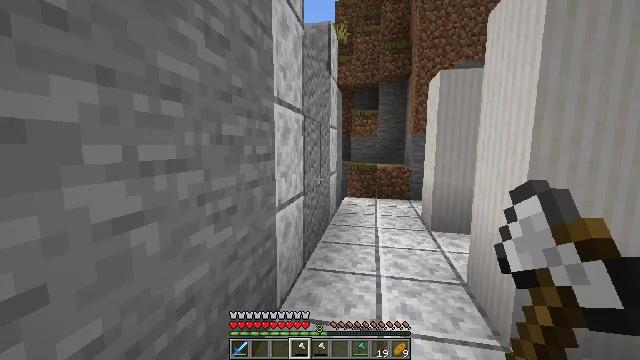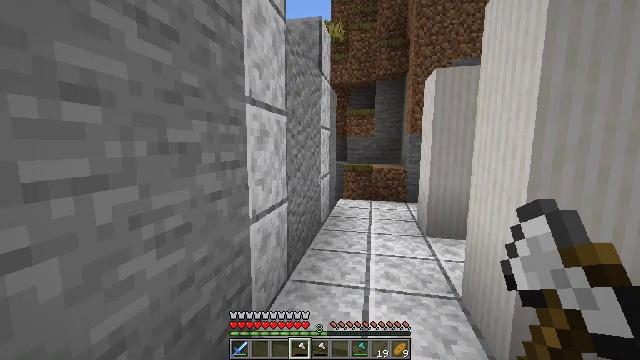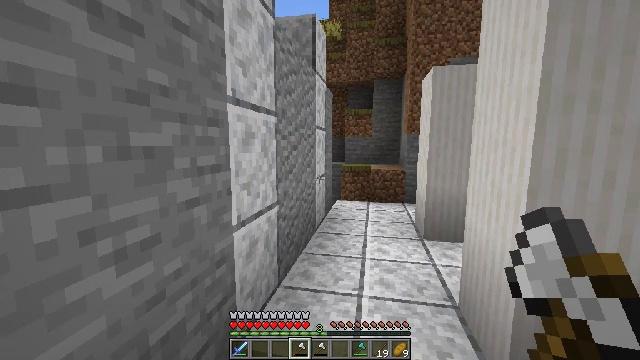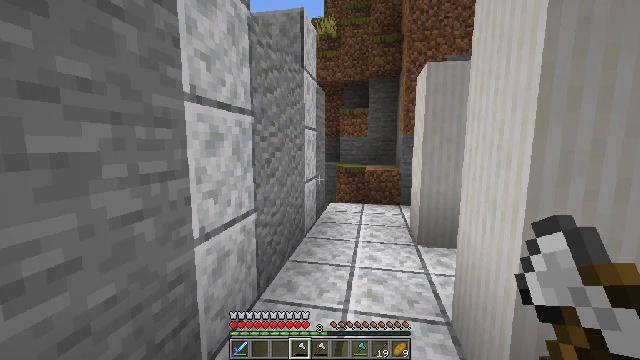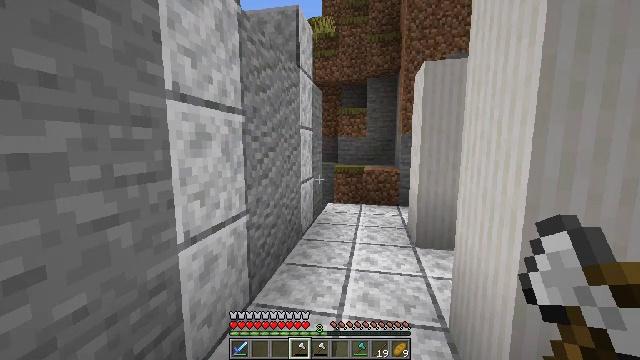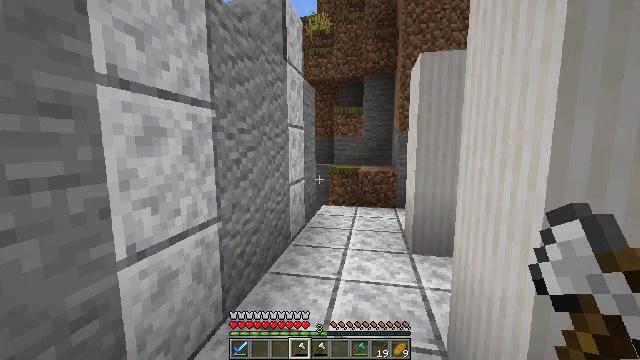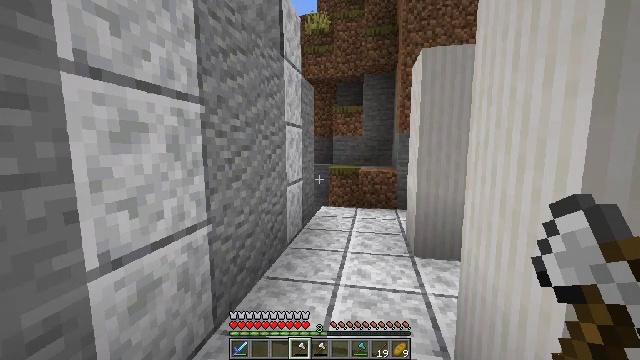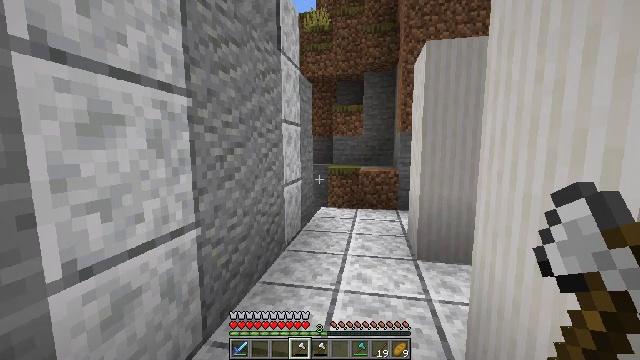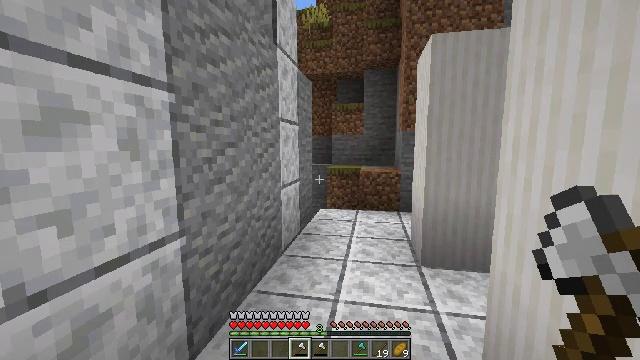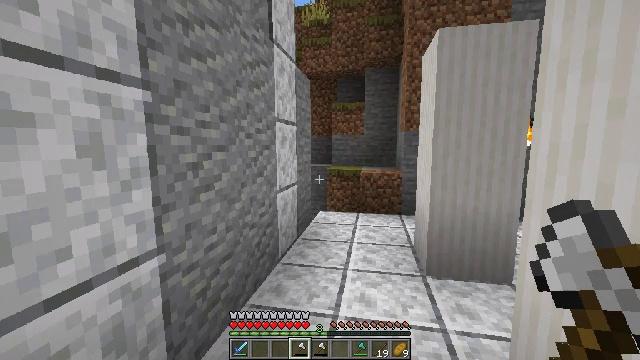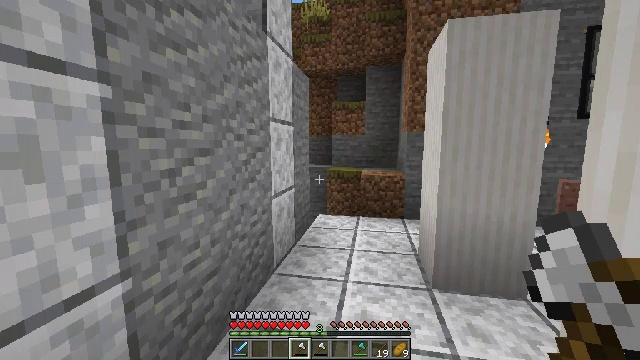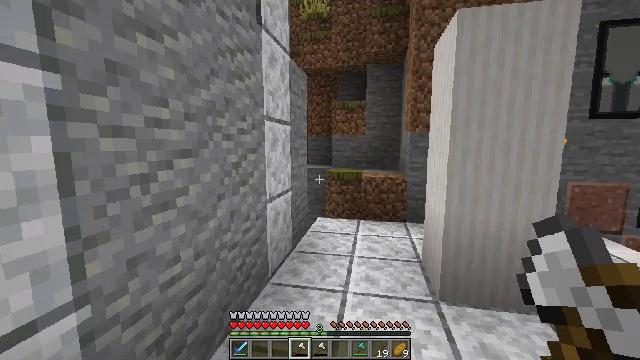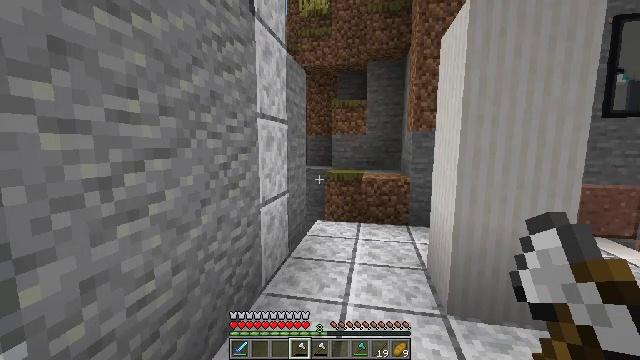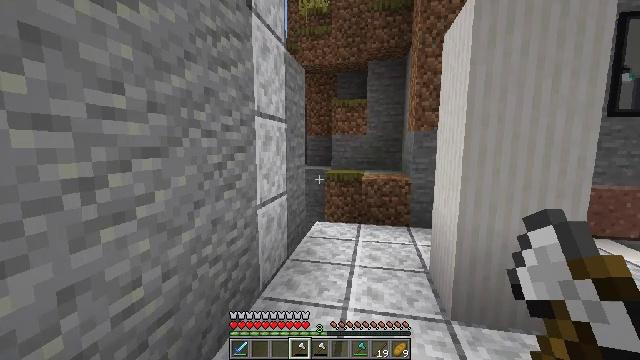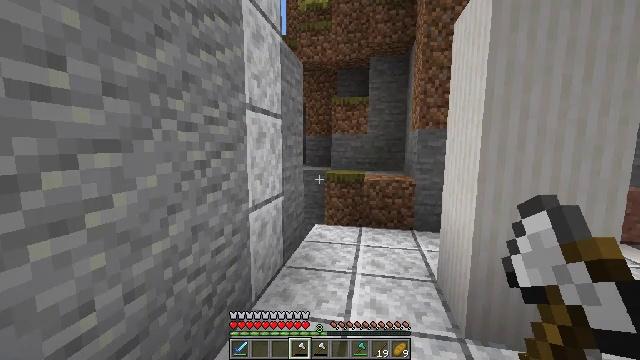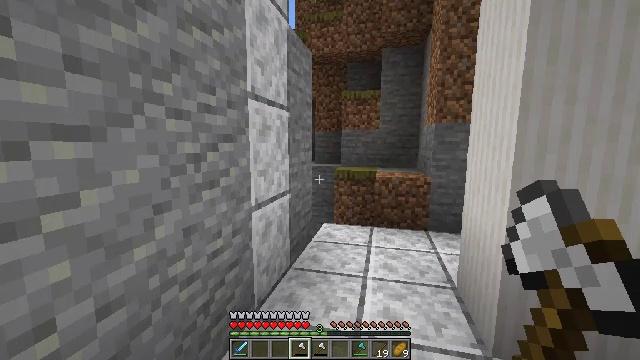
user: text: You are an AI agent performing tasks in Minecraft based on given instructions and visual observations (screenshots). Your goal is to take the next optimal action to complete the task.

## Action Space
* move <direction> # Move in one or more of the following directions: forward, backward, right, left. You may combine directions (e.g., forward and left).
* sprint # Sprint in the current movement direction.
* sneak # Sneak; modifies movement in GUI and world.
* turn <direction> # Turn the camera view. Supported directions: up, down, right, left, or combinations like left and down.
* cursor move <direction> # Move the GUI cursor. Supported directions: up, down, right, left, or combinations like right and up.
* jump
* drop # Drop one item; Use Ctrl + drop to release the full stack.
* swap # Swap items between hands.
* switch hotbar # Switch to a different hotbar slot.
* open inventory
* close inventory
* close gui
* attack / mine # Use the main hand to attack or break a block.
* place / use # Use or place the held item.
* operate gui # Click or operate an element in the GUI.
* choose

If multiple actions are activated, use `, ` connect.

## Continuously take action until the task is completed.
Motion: motion action
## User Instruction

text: Trim the tree by mining the acacia leaves.
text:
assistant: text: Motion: move forward and move right
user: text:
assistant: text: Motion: move forward and move right
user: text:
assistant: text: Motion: move forward and move right
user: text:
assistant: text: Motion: move forward and move right
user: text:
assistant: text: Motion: move forward
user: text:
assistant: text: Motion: move forward
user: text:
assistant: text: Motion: move forward
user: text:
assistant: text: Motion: move forward
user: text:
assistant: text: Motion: move forward
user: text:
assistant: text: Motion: move forward
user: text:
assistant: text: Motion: move forward
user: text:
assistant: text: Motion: move forward
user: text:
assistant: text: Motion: move forward
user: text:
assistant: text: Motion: move forward
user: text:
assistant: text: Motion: move forward, turn left
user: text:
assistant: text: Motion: move forward
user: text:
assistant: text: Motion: move forward
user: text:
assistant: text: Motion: move forward, turn left
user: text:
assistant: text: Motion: move forward, turn left and down
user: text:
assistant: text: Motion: move forward
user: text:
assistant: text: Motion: move forward
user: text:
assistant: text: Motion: move forward, turn left and down
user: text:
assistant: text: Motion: move forward, turn left and down
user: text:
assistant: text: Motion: move forward, turn left and down
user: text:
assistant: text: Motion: move forward and move right, turn left and down
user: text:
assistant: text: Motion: move forward and move right, turn left and down
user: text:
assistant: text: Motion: move forward and move right, turn left and down
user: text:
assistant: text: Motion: move forward and move right, turn left and down
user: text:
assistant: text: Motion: move forward and move right, turn left and down
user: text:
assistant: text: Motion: move forward and move right, turn left and down